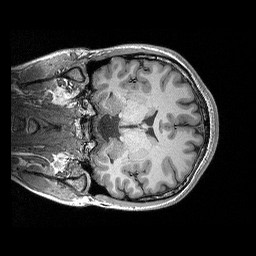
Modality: T1w
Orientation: coronal
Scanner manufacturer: siemens
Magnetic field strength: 3 T
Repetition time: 2.3 s
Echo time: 0.00298 s